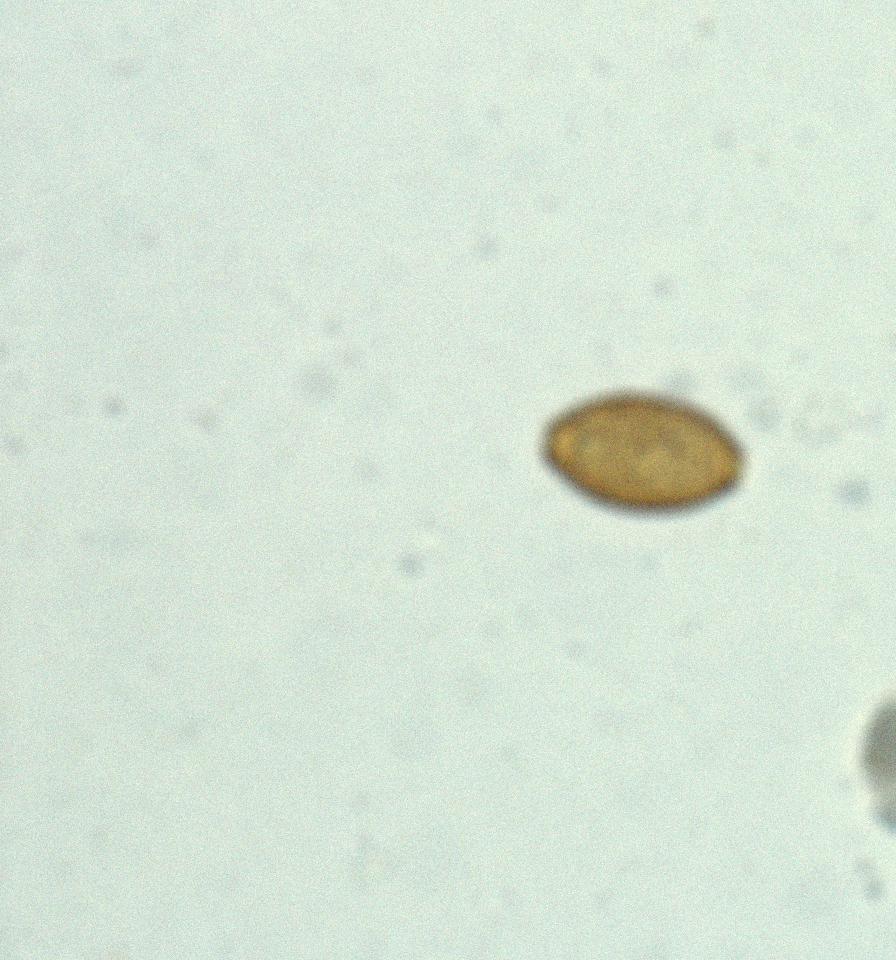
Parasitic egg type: Trichuris trichiura